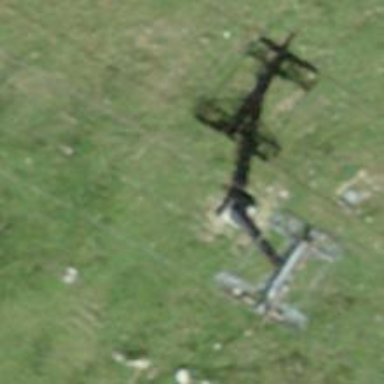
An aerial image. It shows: Pylon used for aerialway.